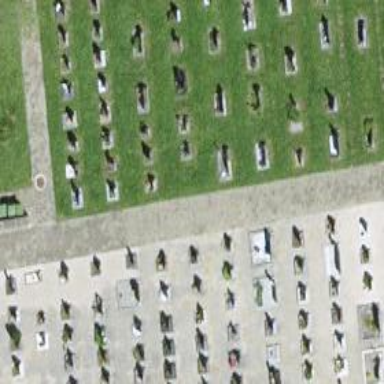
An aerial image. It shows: Grave yard.